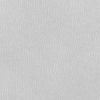
Atmospheric dust classification: dusty